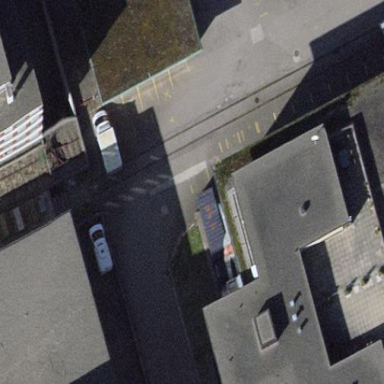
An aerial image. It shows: Street-side parking area.